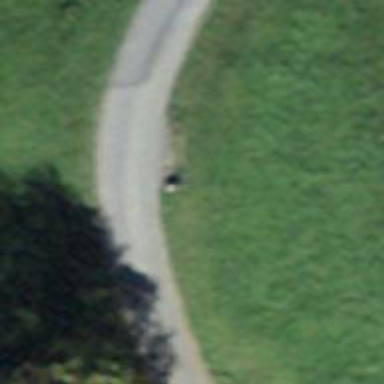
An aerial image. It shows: Unclassified road.